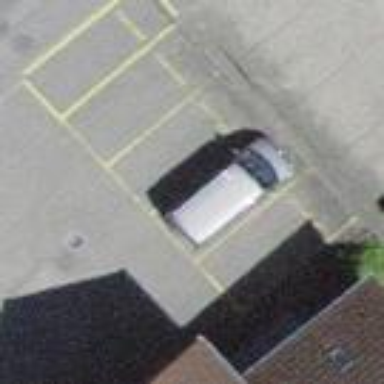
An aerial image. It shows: Street side parking area.